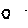
Label: hexagon